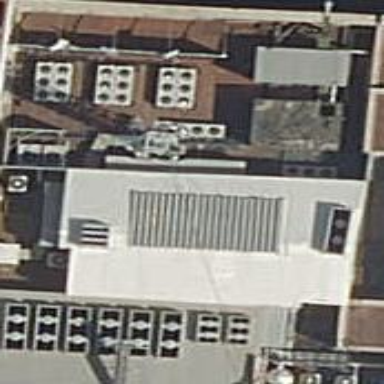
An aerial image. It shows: Commercial building.